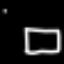
Label: square